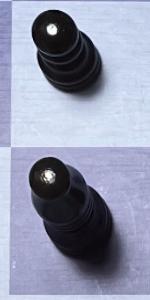
Label: Empty